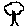
Label: tree